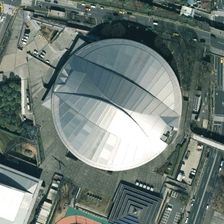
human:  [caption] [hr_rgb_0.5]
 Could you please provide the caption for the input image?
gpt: several roads and some green trees are around a white circle building .

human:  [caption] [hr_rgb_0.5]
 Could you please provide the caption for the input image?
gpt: several roads and some green trees are around a white circle building .

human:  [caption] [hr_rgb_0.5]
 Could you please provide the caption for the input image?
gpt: several roads and some green trees are around a white circle building .

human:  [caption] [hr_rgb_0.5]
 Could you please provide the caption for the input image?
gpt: several roads and some green trees are around a white circle building .

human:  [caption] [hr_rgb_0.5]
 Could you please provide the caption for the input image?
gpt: several roads and some green trees are around a white circle building .